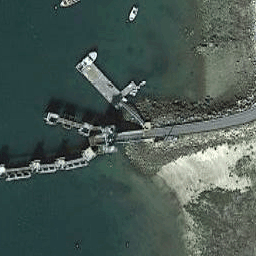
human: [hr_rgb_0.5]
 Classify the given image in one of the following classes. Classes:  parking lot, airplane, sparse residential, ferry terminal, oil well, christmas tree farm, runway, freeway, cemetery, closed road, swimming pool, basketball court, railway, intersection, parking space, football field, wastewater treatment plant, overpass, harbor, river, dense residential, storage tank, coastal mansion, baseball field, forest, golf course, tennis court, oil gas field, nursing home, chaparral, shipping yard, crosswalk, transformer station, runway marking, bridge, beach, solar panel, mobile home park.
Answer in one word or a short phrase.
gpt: ferry terminal